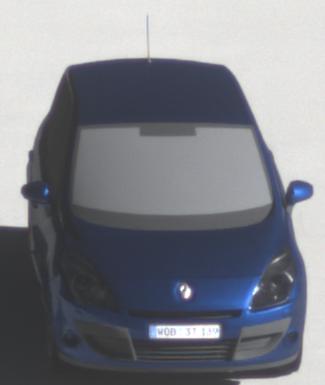
Make: Renault
Model: Scénic 1.6 16V 110
Detailed model: Scénic (III)
Model produced from: 2009/06
Model produced until: 2010/08
Doors: 5
Color: blue
Road condition: dry road
Daytime: morning or afternoon
Contrast: high contrast